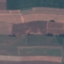
Land use / land cover class: AnnualCrop